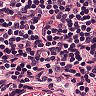
Metastatic tissue present: no